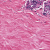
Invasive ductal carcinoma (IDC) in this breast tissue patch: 0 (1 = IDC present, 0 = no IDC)